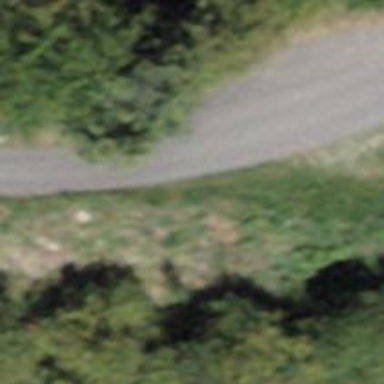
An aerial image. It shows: Unclassified road with asphalt surface. The road has grade1 tracktype.